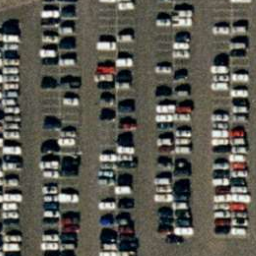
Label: parkinglot